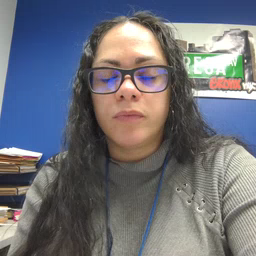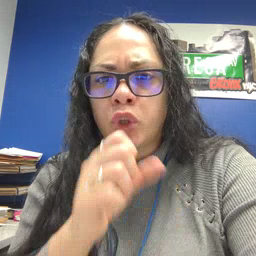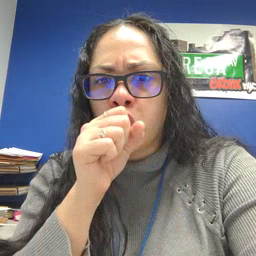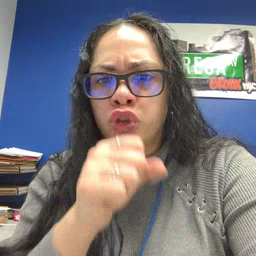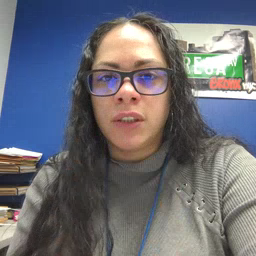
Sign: orange